Question: i am using zurb foundation for building website, but now i am facing a problem as follows
There are four columns in a row and one of them is not visible sometimes as per some conditions, the code is
'''
<div class="row">
<div class="small-3 columns">1 ... </div>
<div class="small-3 columns" style="display:none;">2 ... </div>
<div class="small-3 columns">3 ... </div>
<div class="small-3 columns">4 ... </div>
</div>
'''
Now the problem is when the div is disabled the empty space between them should be used by other divs, but it is not happening in my case,
I know, i am missing small point, but cant get it
here is the image of problem
I need the 4th div to be shifted to left, as 3rd div is shifted automatically, if 2nd div is 'display:none'

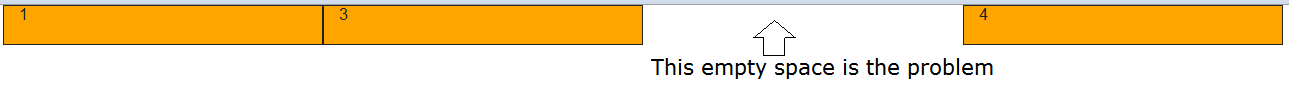
Answer: The ZURB-Foundation (looks like you are using version 4) doesn't work like that by default.
What I usually do is create a '.left {float: left !important;}' class. If you apply that to your 4th div then it will do as you say.
However depending on your reason for doing this , you might want to use
'@media' queries in the stylesheet to specify where and when.
Examples:
'''
@media (query goes here) {
.row .columns:last-child {
float: left;
}
}
'''
** OR **
'''
.left {
float: left !important;
}
'''
THEN
'''
<div class="row">
<div class="small-3 columns">1 ... </div>
<div class="small-3 columns" style="display:none;">2 ... </div>
<div class="small-3 columns">3 ... </div>
<div class="small-3 columns left">4 ... </div>
</div>
'''